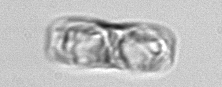
Label: pennate_morphotype1